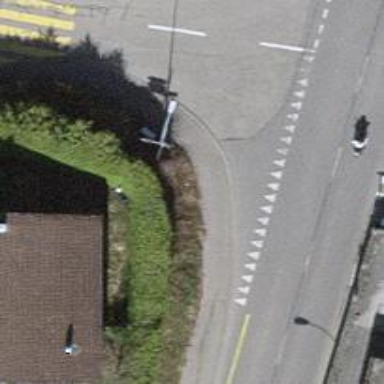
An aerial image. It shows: Wayside cross with historic significance.